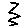
Label: zigzag